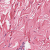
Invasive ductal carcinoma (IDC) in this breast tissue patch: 0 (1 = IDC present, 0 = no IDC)